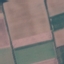
Land use / land cover: AnnualCrop